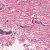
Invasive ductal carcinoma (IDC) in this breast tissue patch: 0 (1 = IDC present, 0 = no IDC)